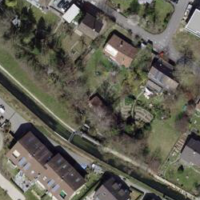
EUNIS habitat code: 54
Species observed at this site:
Aegopodium podagraria